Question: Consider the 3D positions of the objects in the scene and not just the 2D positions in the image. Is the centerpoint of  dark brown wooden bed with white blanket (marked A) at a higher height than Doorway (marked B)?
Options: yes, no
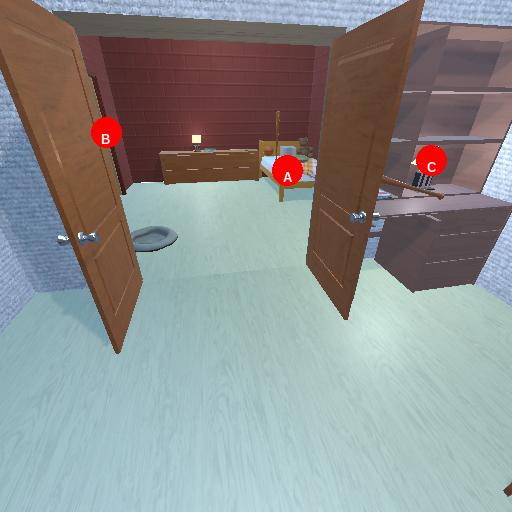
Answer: yes